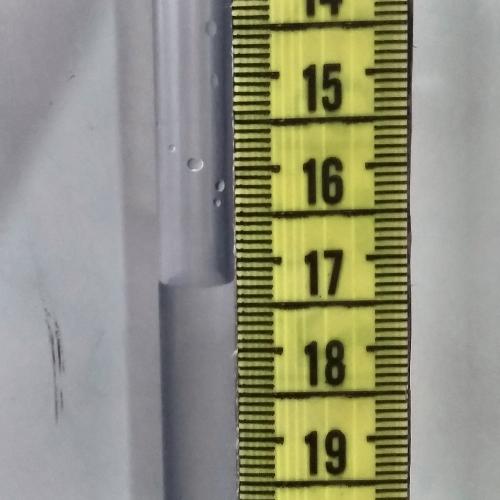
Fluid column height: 17.2 cm